Question: I have problem understanding the logic behind the following command in Git:
'''
git checkout -b hotfix_example_1 origin/master
'''
If I type it then a local branch called is created that branches off of the branch of my remote repository named . When I later push it to my remote repository the graph looks like this:

Say that a colleague makes changes and pushes them to the branch and at some later point I decide to create another branch off of the remote master one called . When I push the new branch to the remote repository I notice that the new branch I created is not branched off of the latest commit of (the one that my colleague pushed earlier) but instead is branched off of the commit before that. If I do a
'''
git pull origin master
'''
on my local master branch and repeat the procedure, I can see that hotfix_example_2 is branched off of my colleague's commit. What I don't get is why do I have to do a git pull to get the graph I want even though I use origin/master in my checkout -b command. I am really sorry if it does not make much sense but english is not my native language.
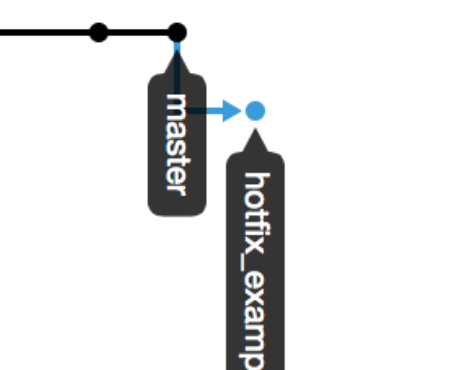
Answer: What you explained makes sense, but all I can say is this is how Git is!
To update your 'remote' branch on server you need to talk to server atleast once. (Git pull does that).
Unless you did a git-pull your local repo did not know of the branch your friend had created. When you did a git-pull, it updated your local master(origin/master) also.
Hope this makes sense!